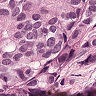
Metastatic tissue present: yes